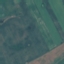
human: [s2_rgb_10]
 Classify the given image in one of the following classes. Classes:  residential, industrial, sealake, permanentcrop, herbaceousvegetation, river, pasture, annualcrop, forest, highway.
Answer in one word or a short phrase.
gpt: AnnualCrop